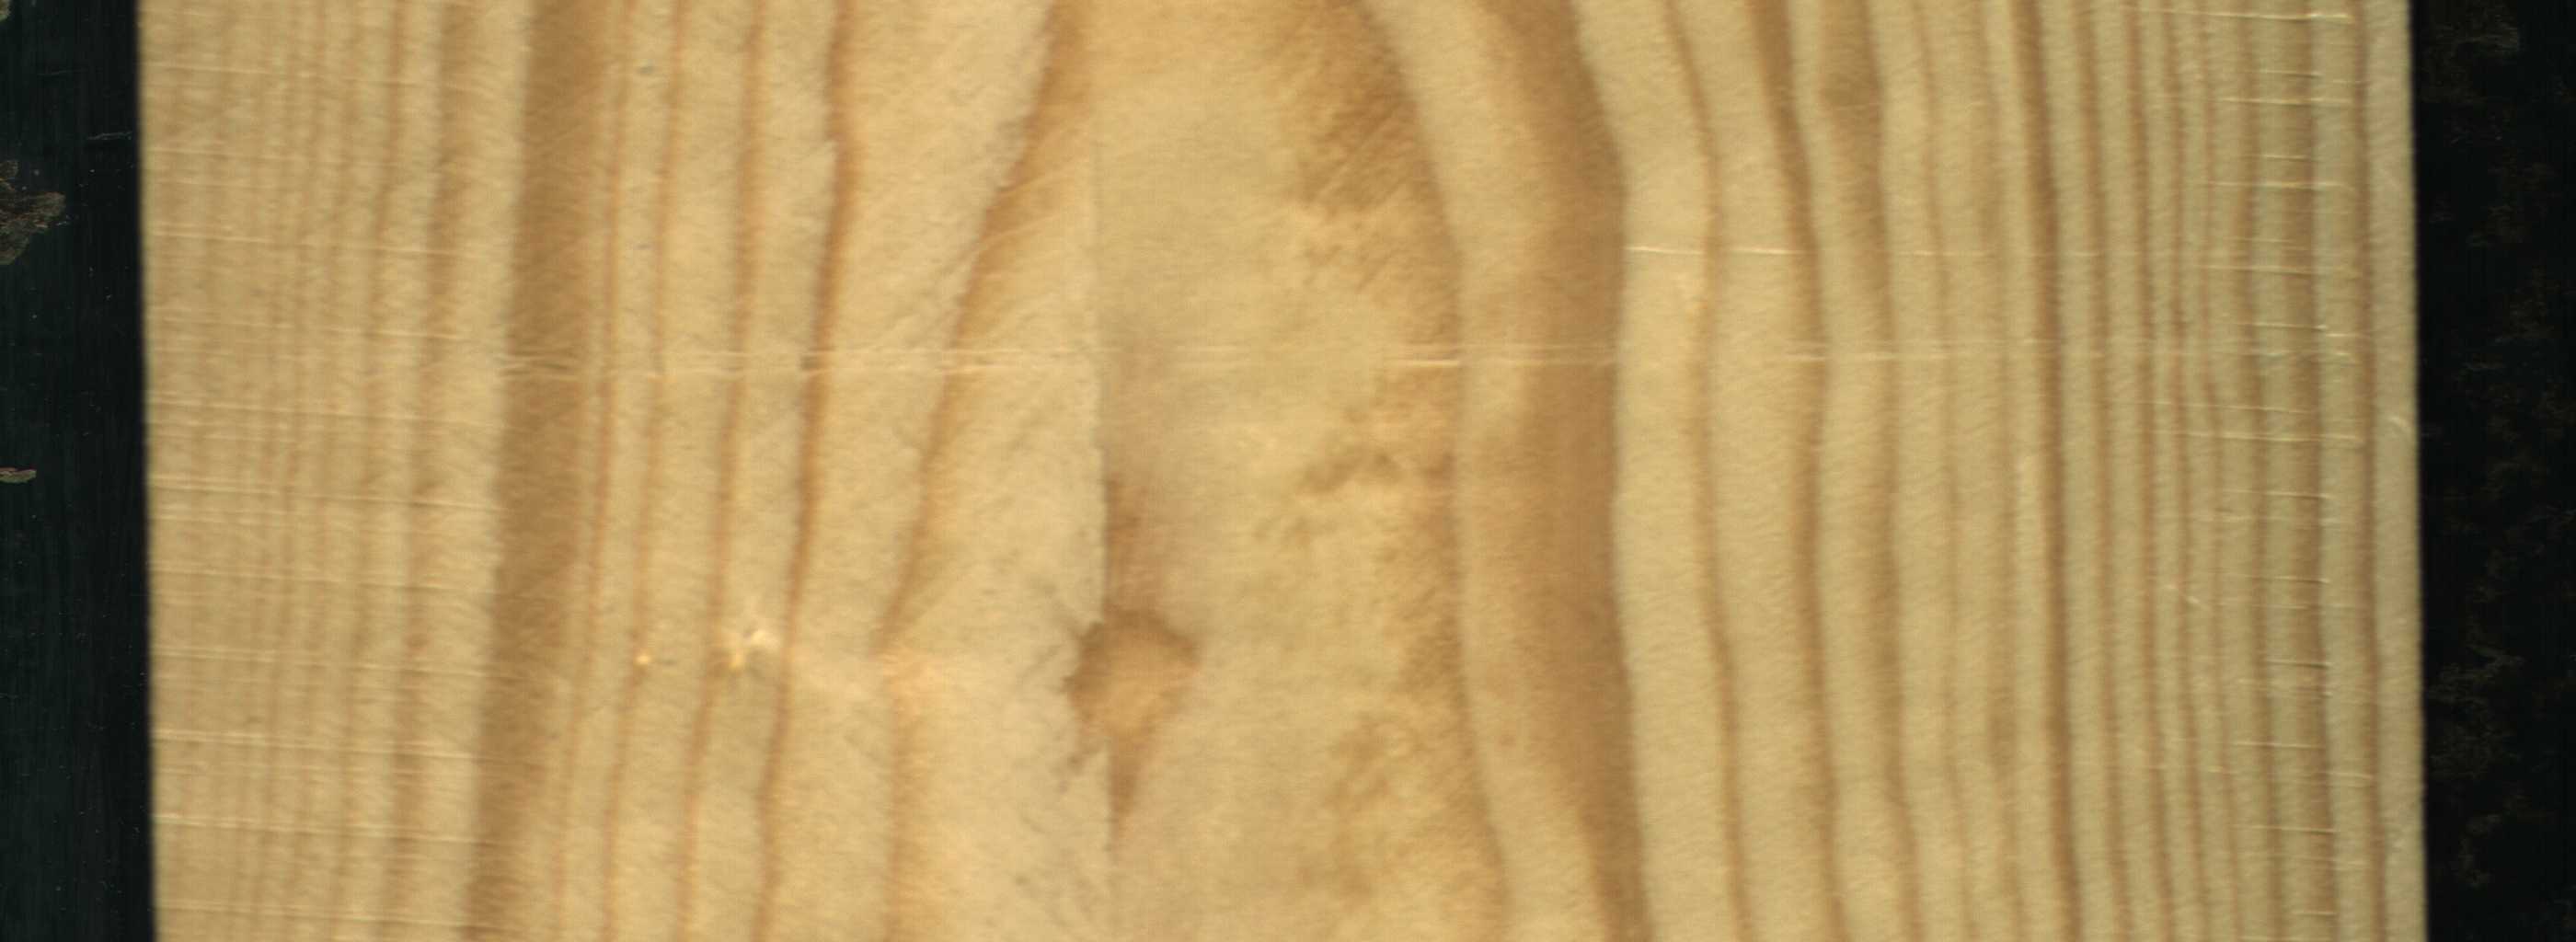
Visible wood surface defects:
Quartzity